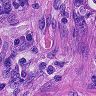
Metastatic tissue present: yes